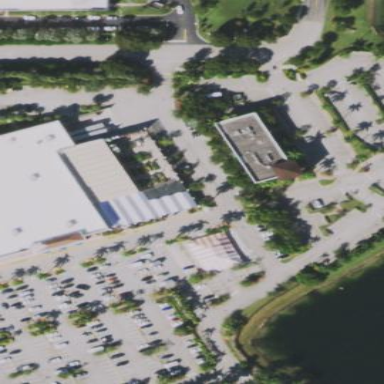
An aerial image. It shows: Parking area.